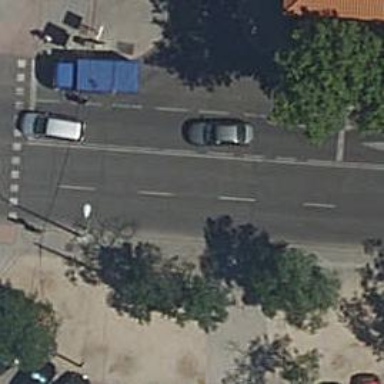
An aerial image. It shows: Road with traffic signals.